Field crop: maize
Growth stage: 2
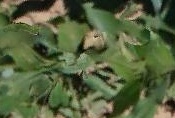
Species: maize